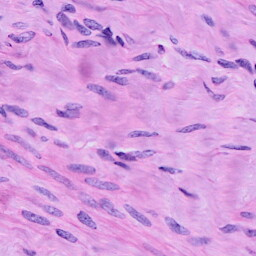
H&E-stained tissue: Cervix